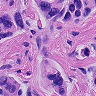
Metastatic tissue present: yes